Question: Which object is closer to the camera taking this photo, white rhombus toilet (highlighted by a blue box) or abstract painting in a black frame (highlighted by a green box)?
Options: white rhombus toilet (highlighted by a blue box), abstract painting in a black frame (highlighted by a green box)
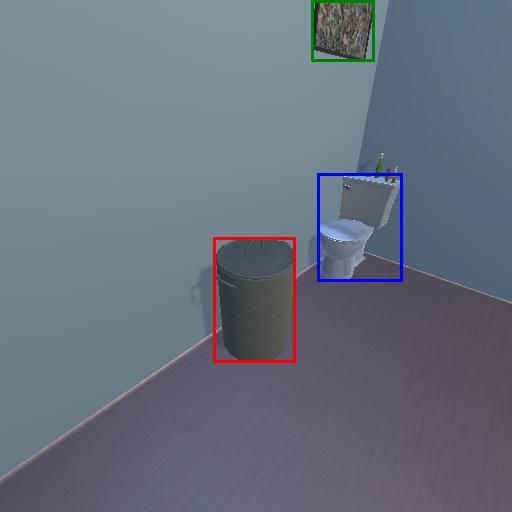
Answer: white rhombus toilet (highlighted by a blue box)